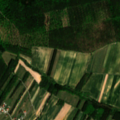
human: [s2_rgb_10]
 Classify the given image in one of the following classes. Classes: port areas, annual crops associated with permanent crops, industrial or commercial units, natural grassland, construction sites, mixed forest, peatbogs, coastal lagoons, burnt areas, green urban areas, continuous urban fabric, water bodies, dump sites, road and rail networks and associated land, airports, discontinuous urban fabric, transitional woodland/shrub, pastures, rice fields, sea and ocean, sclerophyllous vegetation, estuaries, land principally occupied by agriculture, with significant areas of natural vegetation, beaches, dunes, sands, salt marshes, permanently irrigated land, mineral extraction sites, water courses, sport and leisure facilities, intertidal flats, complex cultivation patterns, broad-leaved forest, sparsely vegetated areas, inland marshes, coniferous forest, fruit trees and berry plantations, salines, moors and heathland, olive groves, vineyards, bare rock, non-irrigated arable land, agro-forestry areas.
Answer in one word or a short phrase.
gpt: discontinuous urban fabric, non-irrigated arable land, coniferous forest, mixed forest